Field crop: tomato
Growth stage: 1
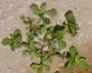
Species: portulaca